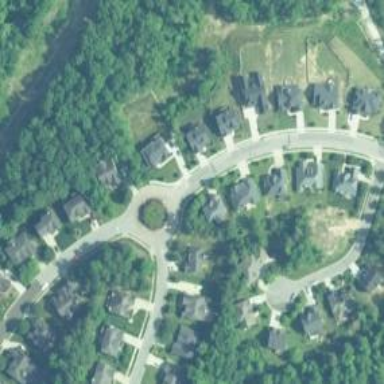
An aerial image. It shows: Roundabout on residential road.